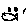
Label: fish